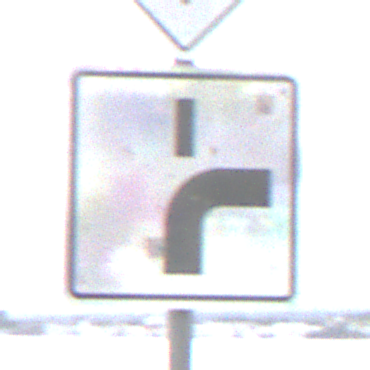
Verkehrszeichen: VerlaufVorfahrtsstrasse8
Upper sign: Vorfahrtsstrasse
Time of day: Midday
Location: Outdoor (Suburban)
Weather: Overcast
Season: NotSpecified
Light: Natural